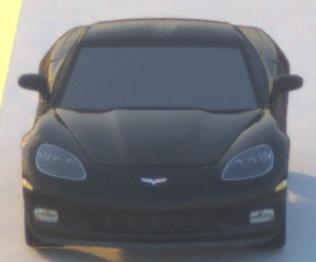
Make: Chevrolet
Model: Corvette Coupé
Detailed model: Corvette (C6) Coupé
Model produced from: 2005/02
Model produced until: 2008/03
Doors: 3
Color: black
Road condition: dry road
Daytime: sunrise or sunset
Contrast: medium contrast